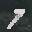
Label: 7